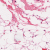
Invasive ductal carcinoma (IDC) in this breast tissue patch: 0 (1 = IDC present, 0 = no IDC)